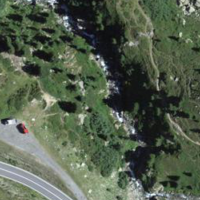
EUNIS habitat code: 31
Species observed at this site:
Vaccinium uliginosum
Nucifraga caryocatactes
Tussilago farfara